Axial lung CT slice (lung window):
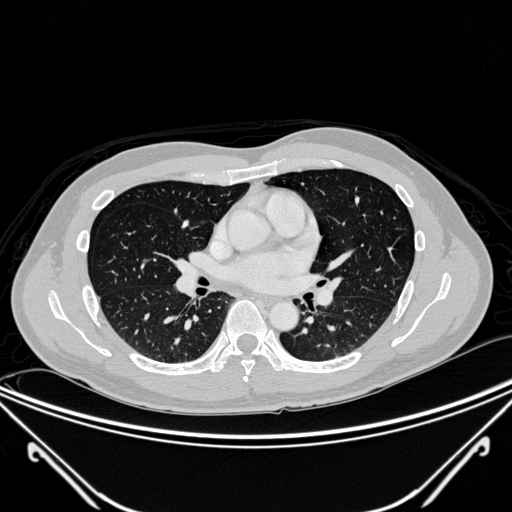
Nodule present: no